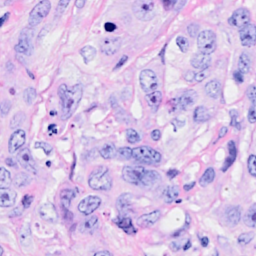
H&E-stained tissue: Breast